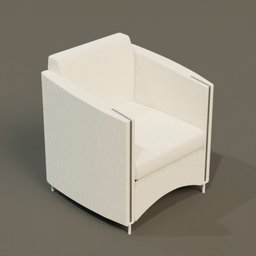
Label: furniture